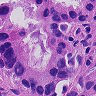
Metastatic tissue present: yes